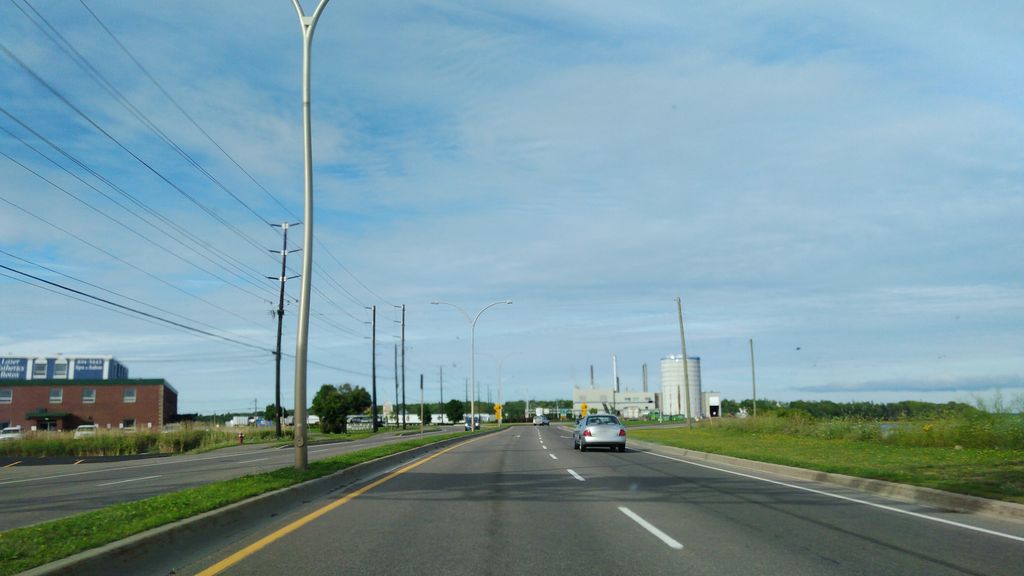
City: charlottetown